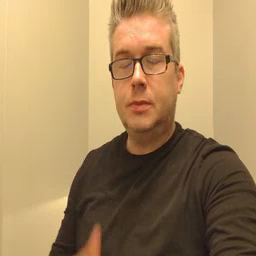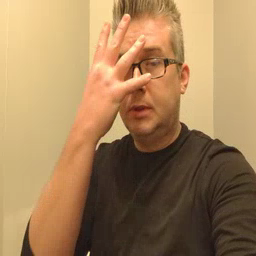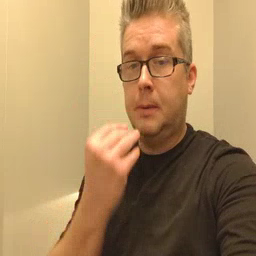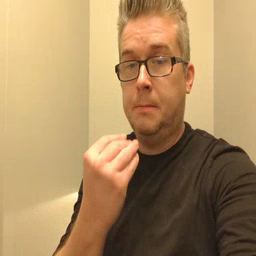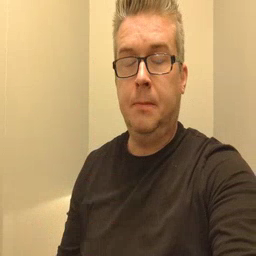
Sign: sleep